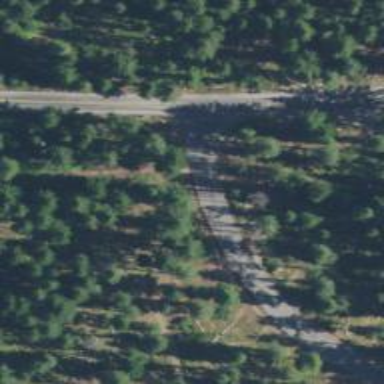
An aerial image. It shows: Nordic path road.